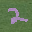
Label: 2